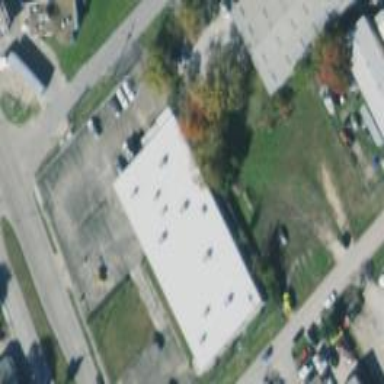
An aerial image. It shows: Commercial building.